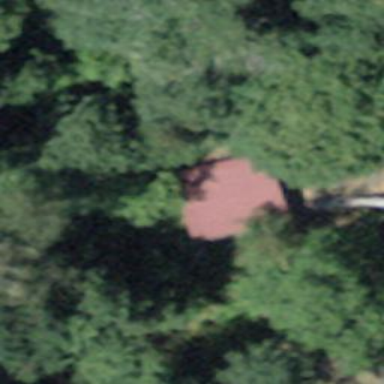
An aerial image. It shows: Cabin is depicted in the image.